Chest X-ray. View position: PA
Patient age: 23
Patient sex: F
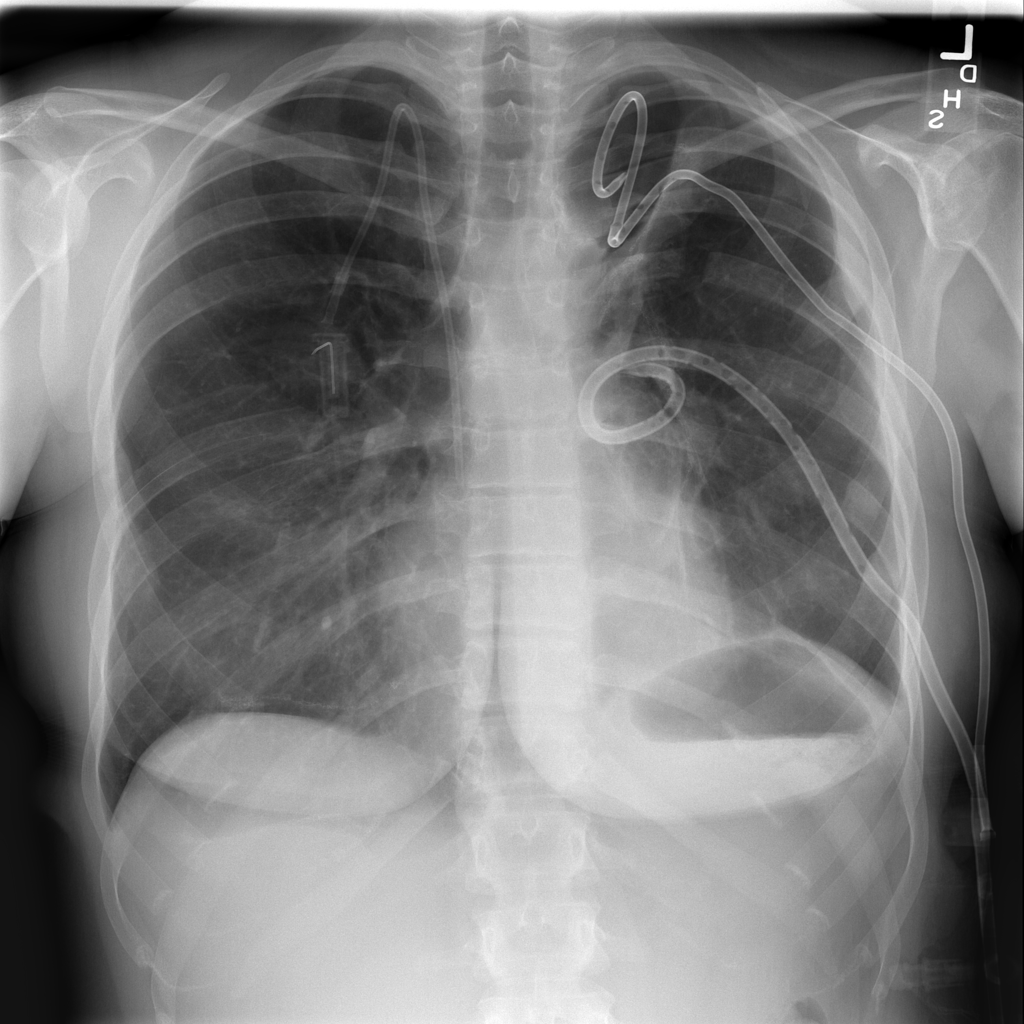
Finding: Pneumothorax